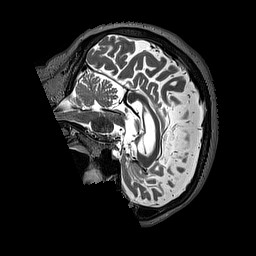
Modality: T2w
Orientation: sagittal
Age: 61
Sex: female
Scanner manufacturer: siemens
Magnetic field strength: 3 T
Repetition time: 3.2 s
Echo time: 0.567 s